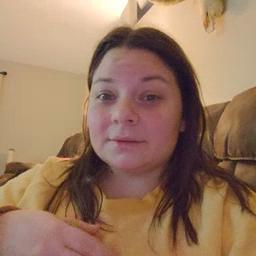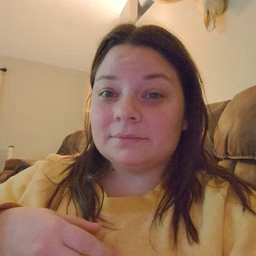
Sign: wet